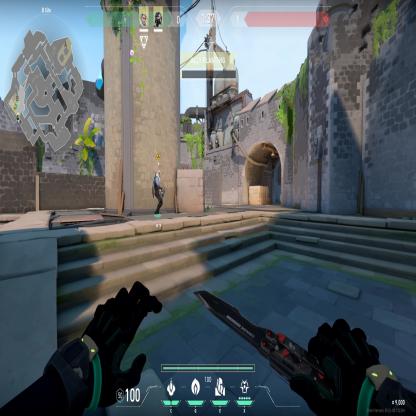
Label: teammate